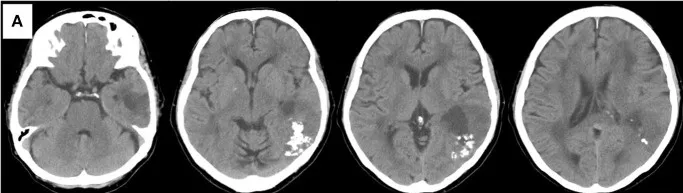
Preoperative computed tomography showing calcified and cystic lesions in the left temporal lobe (A).
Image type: radiology (ct)